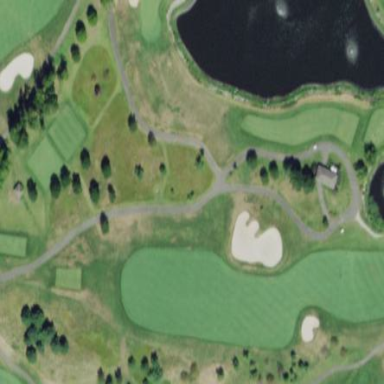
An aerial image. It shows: Rough area on grassy golf course.